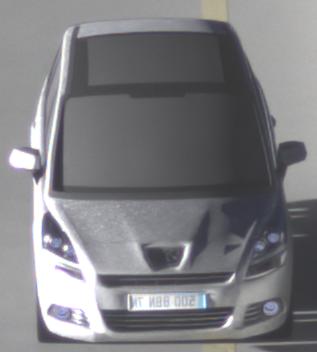
Make: Peugeot
Model: 5008 120 VTi
Detailed model: 5008 (I) Van
Model produced from: 2009/10
Model produced until: 2011/07
Doors: 5
Color: white
Road condition: dry road
Daytime: sunrise or sunset
Contrast: high contrast